Question: So I'll do my best to describe what I'm trying to do, but I think a picture will do more justice.

Basically I'm working on a search engine of sorts and the engine accepts comma-delimited keywords. The way I'd like it to work is after the user enters a term and puts a comma, the term appears below the search bar in a "bubble" that is sized appropriately, with an "x" that allows them to remove the term from their search.
Programmatically, I know how to do it. I'm a little stuck on how to do the graphics though. I know this is a programming forum, but I'm not sure if I should create the "base" graphic for the bubble and then have it dynamically size based on the length of the search term, or if there's some other way to do it.
Thoughts?
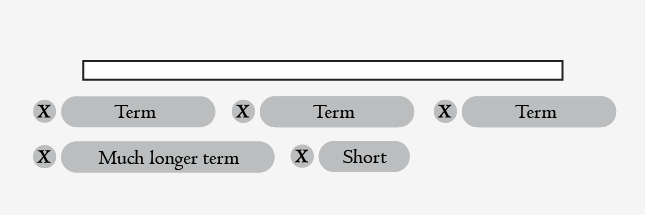
Answer: Something along the lines of:
'''
span {
display: inline-block;
background: blue;
padding: 5px 10px;
-webkit-border-radius: 25px;
-moz-border-radius: 25px;
border-radius: 25px;
}
'''
... should do the trick. No need to play with graphics except for the delete icons.